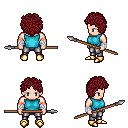
a pixel art fantasy rpg character, male body template, human, light skin, teal sleeveless shirt, metal pants, brunette curly afro hairstyle, white cloth bandages, gold boots, spear, four views (front, back, left, right), 2x2 character sprite sheet, small pixel art, hard edges, no anti-aliasing